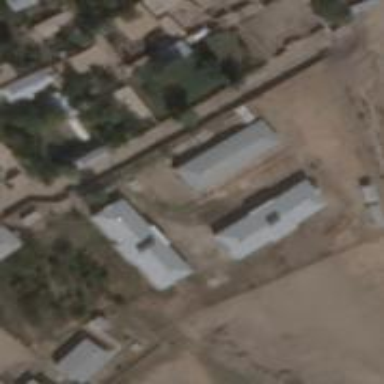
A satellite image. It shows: School.